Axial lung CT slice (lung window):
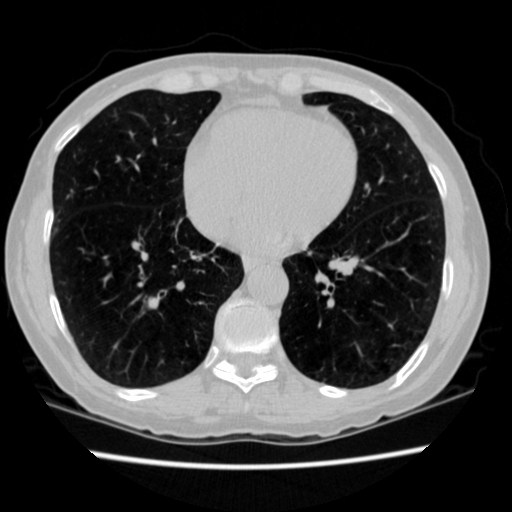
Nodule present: no